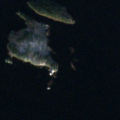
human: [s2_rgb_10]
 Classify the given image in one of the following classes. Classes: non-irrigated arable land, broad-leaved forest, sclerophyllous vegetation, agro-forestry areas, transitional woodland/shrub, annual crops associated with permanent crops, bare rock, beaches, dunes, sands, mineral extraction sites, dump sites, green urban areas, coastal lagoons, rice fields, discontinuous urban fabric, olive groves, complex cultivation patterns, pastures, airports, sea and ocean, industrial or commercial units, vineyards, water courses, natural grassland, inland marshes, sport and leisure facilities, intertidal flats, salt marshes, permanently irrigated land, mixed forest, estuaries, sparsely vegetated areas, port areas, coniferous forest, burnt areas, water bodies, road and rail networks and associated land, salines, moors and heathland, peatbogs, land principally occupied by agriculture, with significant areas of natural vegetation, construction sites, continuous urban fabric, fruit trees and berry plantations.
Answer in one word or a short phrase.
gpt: mixed forest, water bodies